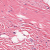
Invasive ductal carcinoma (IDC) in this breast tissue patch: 0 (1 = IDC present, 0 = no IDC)